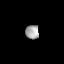
Tissue: lung
Cell type: Epithelial cells
Senescence score: 0.1707
Nuclear area (px): 184
Mean DAPI intensity: 167.516